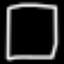
Label: square